Question: I'd like to read when a player touches the screen, and when not.
'''
@Override
public boolean onTouchEvent(MotionEvent event) {
if(event.getAction() == MotionEvent.ACTION_UP){ //ACTION UP
actionOnUP = true;
Log.v("MC", "Up");
}
if(event.getAction() == 0){ //ACTION DOWN
actionOnUP = false;
Log.v("MC", "Down");
}
Log.v("MC", event.getAction() + " ");
return super.onTouchEvent(event);
}
'''
This code, yes, it works, but only when player touch the screen (ACTION_DOWN), but when he don't touching the screen (ACTION_UP), nothing happens :/

^ This is screen form LogCat. You can see: this is only ACTION_DOWN, but nothing about ACTION_UP.
Class is extending View:
'''
public class MainClass extends SurfaceView implements SurfaceHolder.Callback {
'''
Can you help me?
EDIT: My game is based on this tutorial: <URL>
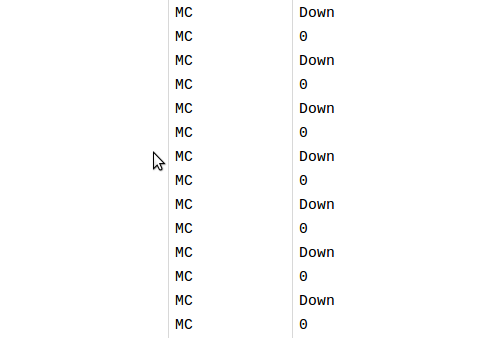
Answer: My guess is that super.onTouchEvent is returning 'false', as whatever superclass you're calling doesn't care about the touch event.
If you return 'false' to onTouchEvent, then the Android OS will no longer notify you of any further events in that gesture. If you want to continue receiving touch event information ('ACTION_UP' for example), then you must return 'true' to the first 'ACTION_DOWN' event.